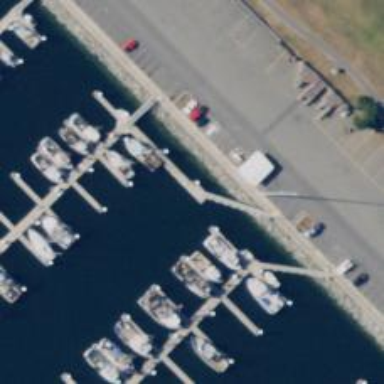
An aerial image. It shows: Man-made pier.